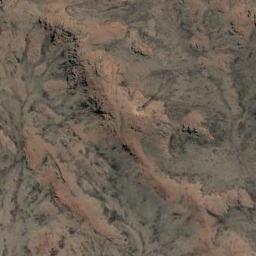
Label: desert